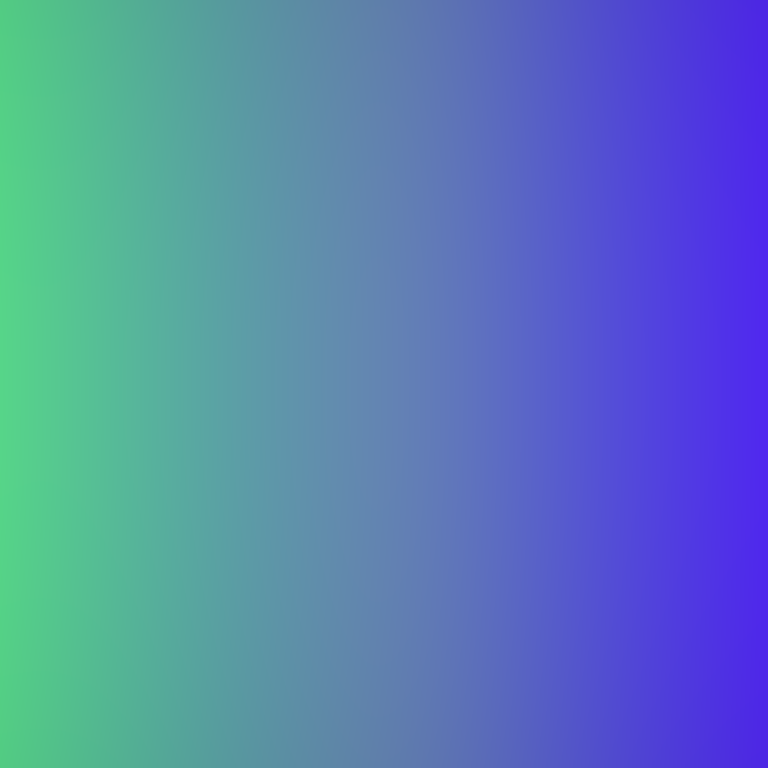
Abstract light effect, smooth gradient from vibrant green to deep purple, calm atmosphere, soft glow, no room, no furniture, no objects.